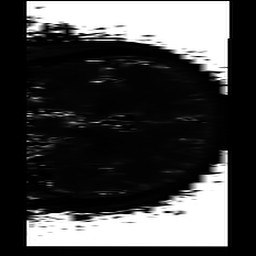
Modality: T2map
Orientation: coronal
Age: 44
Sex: male
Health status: ill